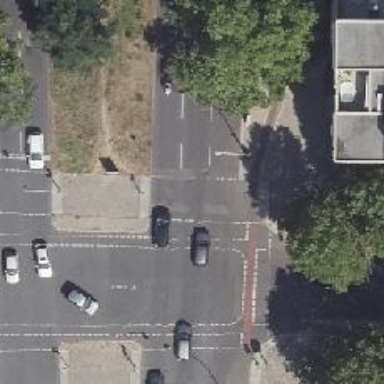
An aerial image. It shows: Crossing with traffic signals and pedestrian island.